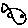
Label: fish